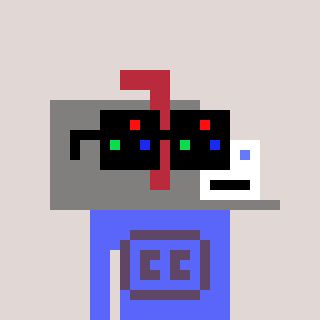
a pixel art character with square black sunglasses, a mailbox-shaped head and a purple-colored body on a warm background